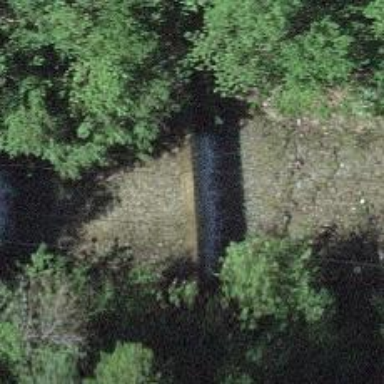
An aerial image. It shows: Check dam along waterway with retaining wall.